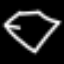
Label: diamond